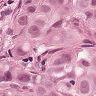
Metastatic tissue present: yes